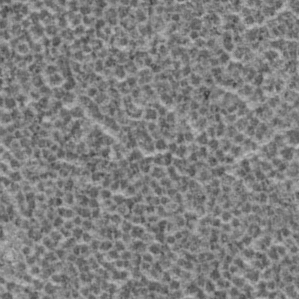
Label: frost